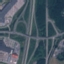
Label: Highway